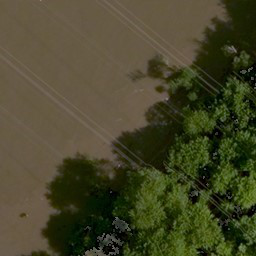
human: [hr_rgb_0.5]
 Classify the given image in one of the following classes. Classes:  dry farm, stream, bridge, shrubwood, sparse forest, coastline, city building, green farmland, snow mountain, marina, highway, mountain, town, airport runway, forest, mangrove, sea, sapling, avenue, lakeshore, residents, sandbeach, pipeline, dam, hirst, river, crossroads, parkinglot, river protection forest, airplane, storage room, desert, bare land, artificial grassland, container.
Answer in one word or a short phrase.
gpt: river protection forest